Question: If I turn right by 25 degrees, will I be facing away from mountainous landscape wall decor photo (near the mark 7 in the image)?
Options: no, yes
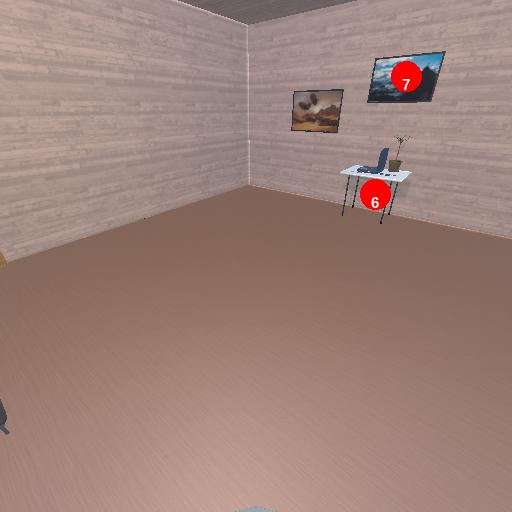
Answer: no